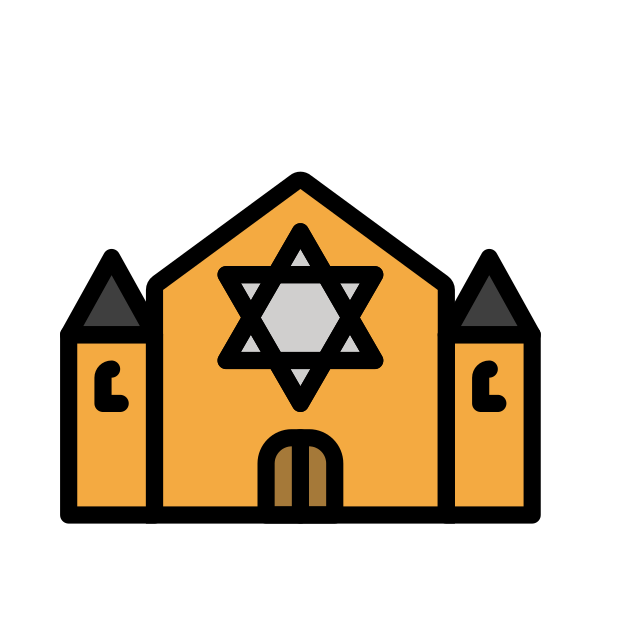
Emoji: 🕍
Name: synagogue
Unicode: 0x1f54d